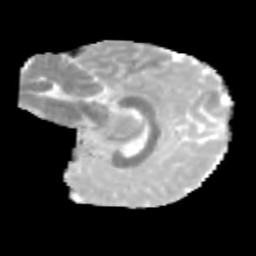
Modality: MD
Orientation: sagittal
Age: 11
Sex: male
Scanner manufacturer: siemens
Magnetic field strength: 3 T
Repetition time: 3.8 s
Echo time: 0.07 s